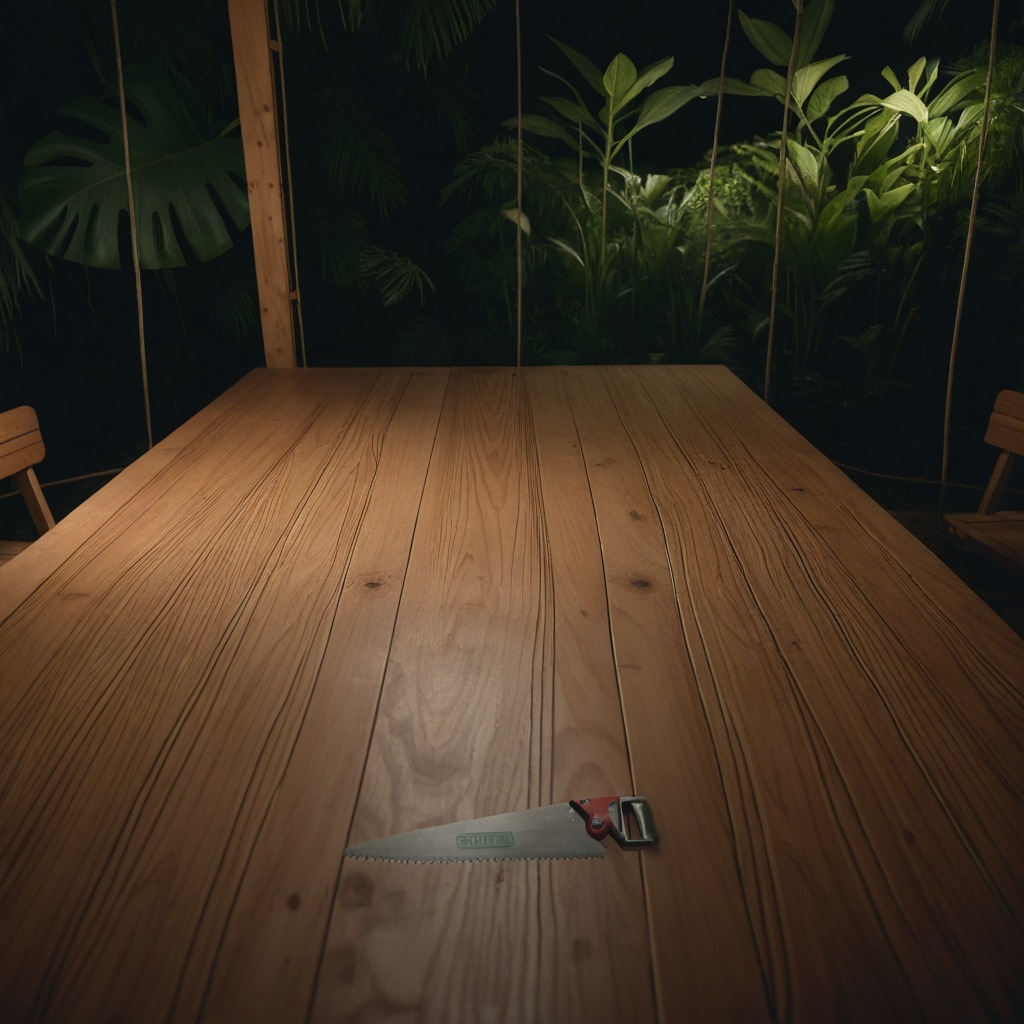
A metal saw is lying on the wooden table inside a jungle field workshop tent at night dim ambient light soft shadows worn but